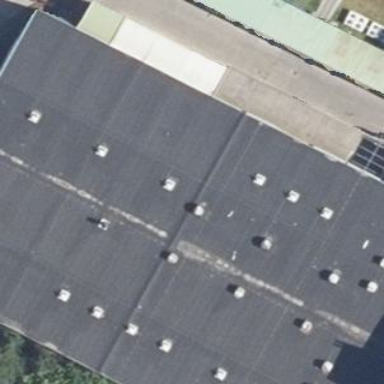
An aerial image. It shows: Industrial building.